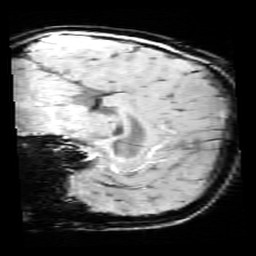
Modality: SWI
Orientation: sagittal
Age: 12
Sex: male
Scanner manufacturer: siemens
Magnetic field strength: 3 T
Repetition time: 0.027 s
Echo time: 0.02 s